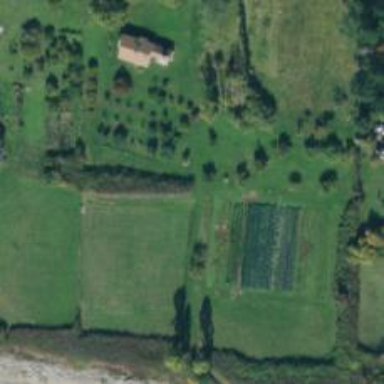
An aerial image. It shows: Orchard.